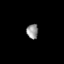
Tissue: skin
Cell type: Epithelial cells
Senescence score: 0.2239
Nuclear area (px): 168
Mean DAPI intensity: 146.196